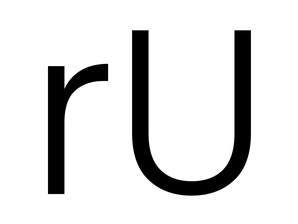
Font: Poppins-Light